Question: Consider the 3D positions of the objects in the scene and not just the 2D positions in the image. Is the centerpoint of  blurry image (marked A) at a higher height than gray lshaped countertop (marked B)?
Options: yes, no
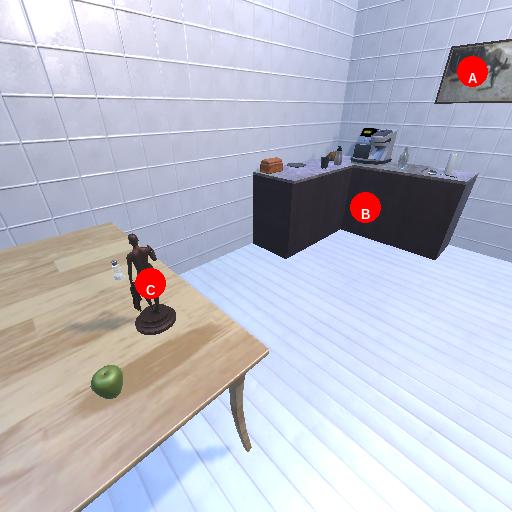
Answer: yes